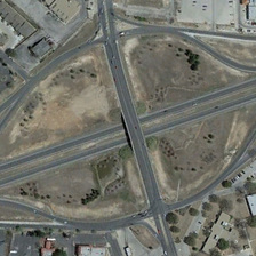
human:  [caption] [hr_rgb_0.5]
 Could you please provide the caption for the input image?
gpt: There are only a few houses on the barren land.

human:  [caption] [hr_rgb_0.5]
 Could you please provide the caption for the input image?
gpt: There are only a few houses on the barren land.

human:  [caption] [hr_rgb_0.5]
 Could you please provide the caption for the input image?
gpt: many highway, crossing into a cross .

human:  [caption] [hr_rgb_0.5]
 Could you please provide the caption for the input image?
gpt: There are only a few houses on the barren land.

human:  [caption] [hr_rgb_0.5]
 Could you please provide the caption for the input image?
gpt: There are only a few houses on the barren land.